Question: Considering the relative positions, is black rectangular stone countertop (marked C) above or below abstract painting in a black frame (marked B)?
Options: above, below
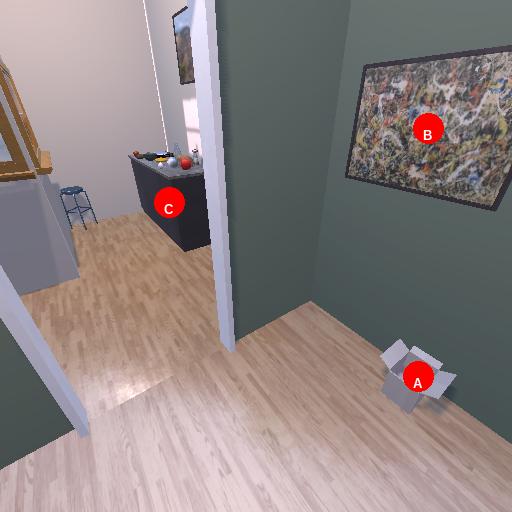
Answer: above